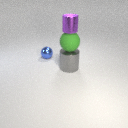
large green rubber sphere above large gray metal cylinder